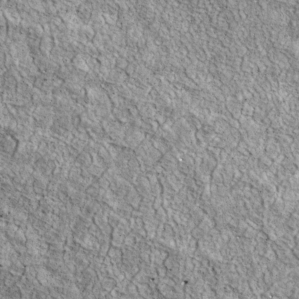
Label: non_frost